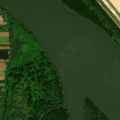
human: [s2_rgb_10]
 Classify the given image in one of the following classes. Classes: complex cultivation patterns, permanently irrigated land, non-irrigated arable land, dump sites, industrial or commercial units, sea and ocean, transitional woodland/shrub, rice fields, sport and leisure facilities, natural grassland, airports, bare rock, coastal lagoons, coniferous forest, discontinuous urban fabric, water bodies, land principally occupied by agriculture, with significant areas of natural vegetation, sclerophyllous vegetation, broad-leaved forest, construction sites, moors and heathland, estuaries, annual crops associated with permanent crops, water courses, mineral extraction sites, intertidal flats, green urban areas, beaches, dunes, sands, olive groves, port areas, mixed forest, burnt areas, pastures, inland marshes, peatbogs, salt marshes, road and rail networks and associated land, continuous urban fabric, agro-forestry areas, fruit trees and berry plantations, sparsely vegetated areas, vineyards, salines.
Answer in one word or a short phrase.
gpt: non-irrigated arable land, broad-leaved forest, transitional woodland/shrub, water courses